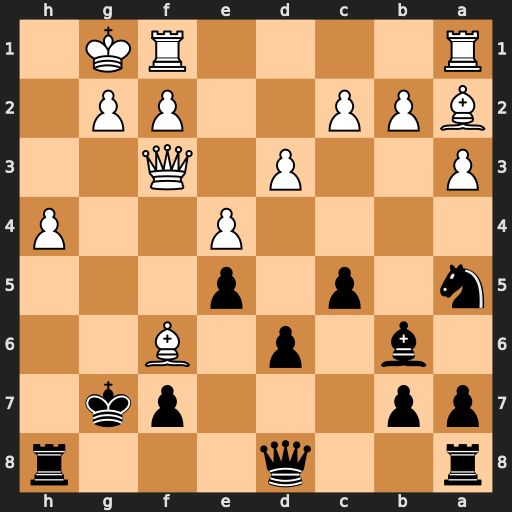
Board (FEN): r2q3r/pp3pk1/1b1p1B2/n1p1p3/4P2P/P2P1Q2/BPP2PP1/R4RK1
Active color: b
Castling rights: -
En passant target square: -
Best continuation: Qxf6